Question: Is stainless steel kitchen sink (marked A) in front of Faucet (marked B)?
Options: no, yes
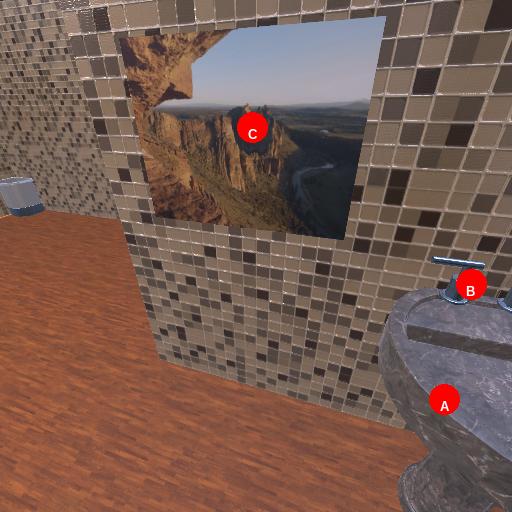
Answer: no